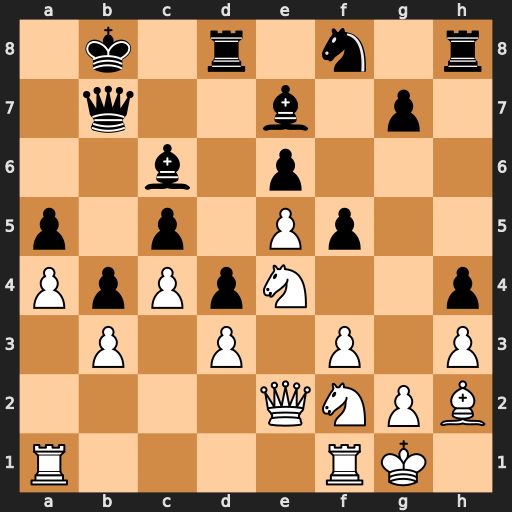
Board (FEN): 1k1r1n1r/1q2b1p1/2b1p3/p1p1Pp2/PpPpN2p/1P1P1P1P/4QNPB/R4RK1
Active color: w
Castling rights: -
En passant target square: f6
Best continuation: exf6+